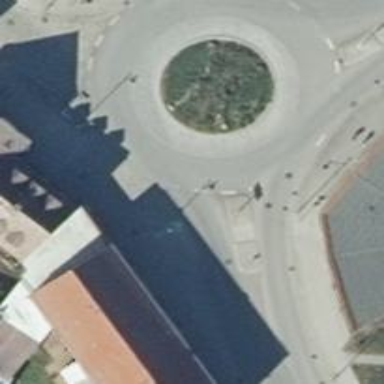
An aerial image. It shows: Tertiary road with asphalt surface leading to roundabout.